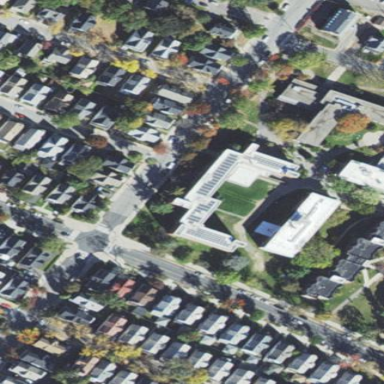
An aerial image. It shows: Dormitory building.